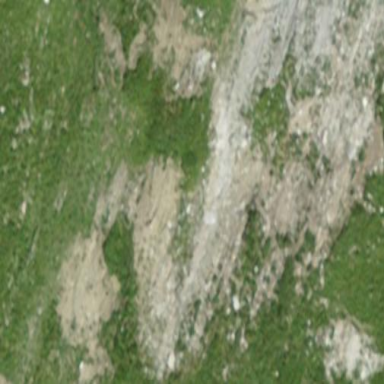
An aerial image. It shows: Natural scree.